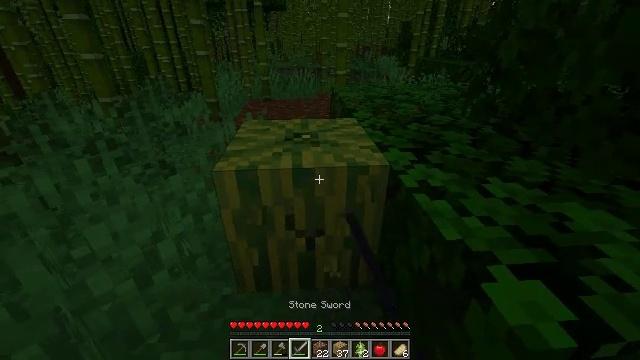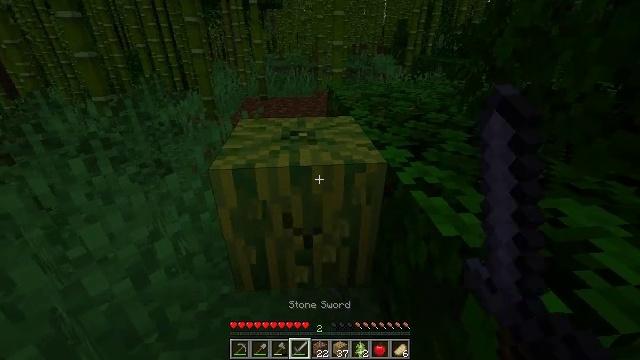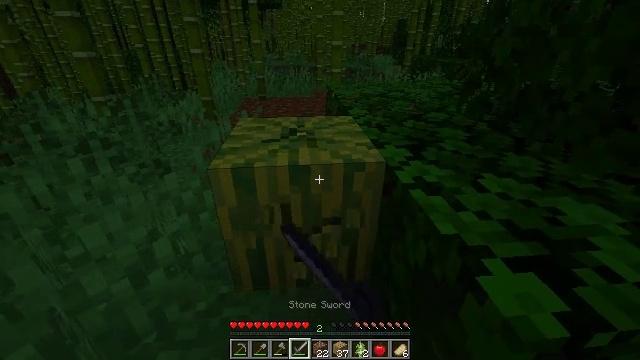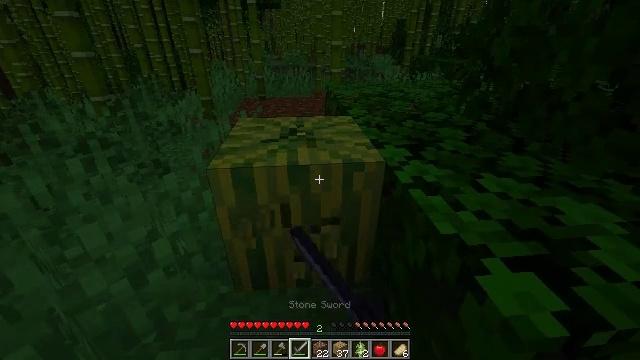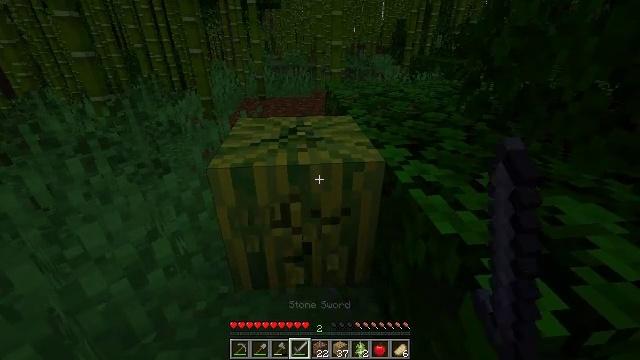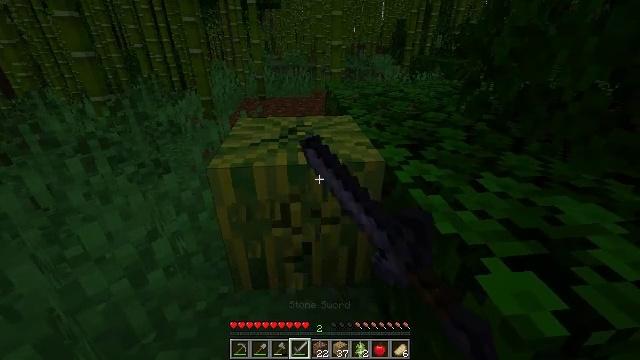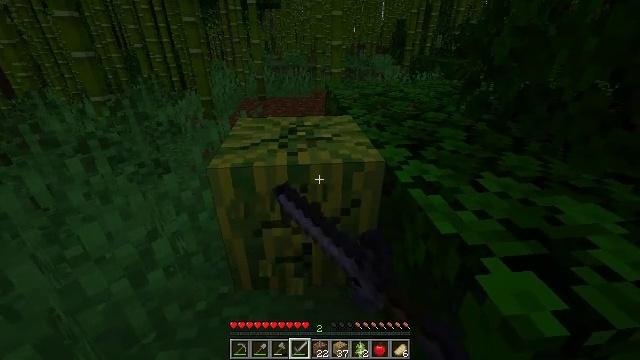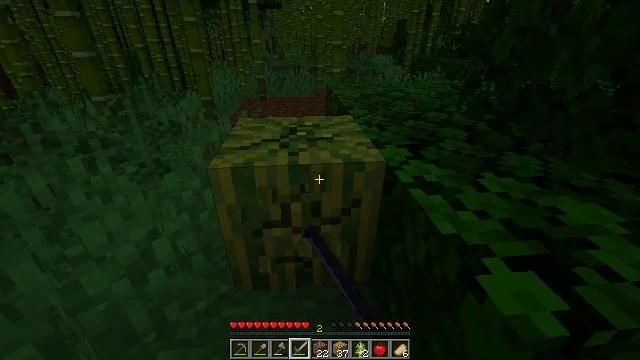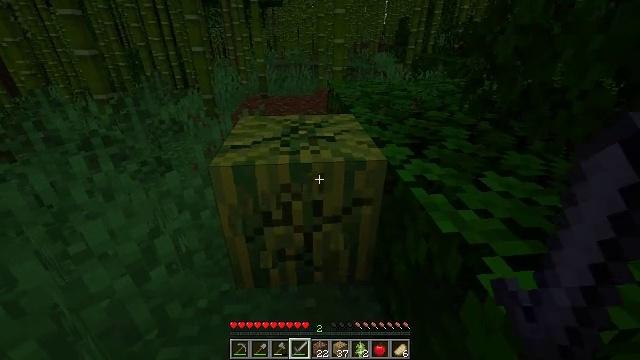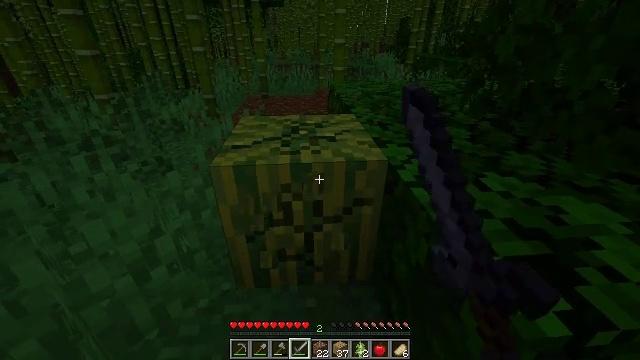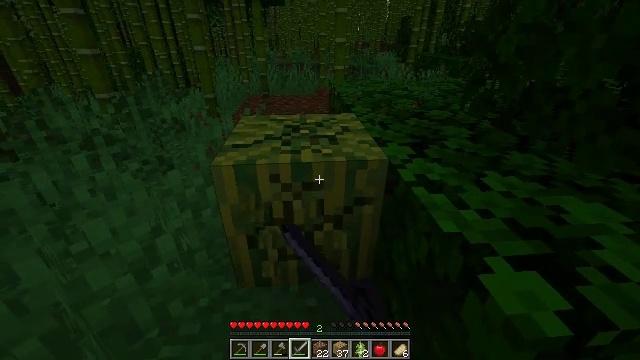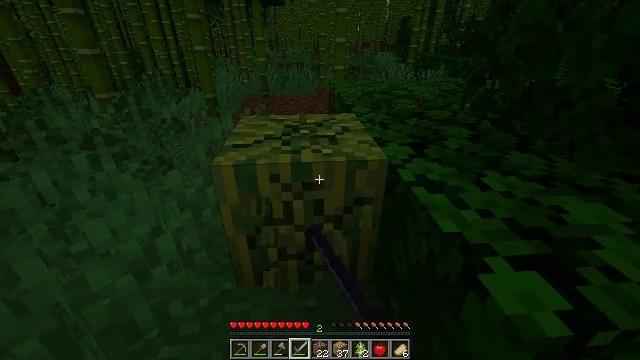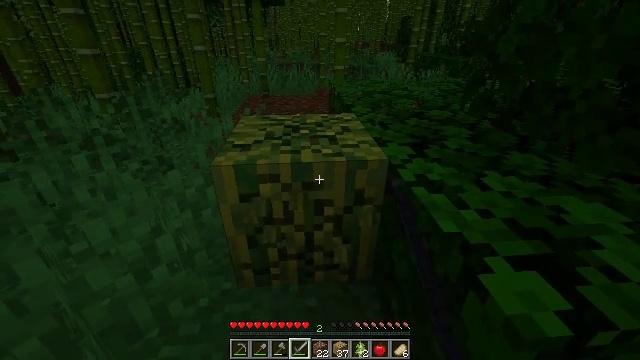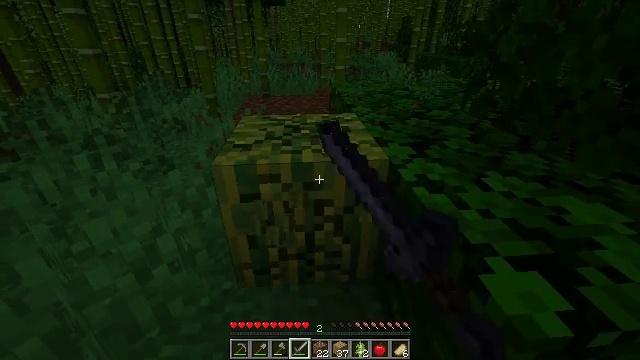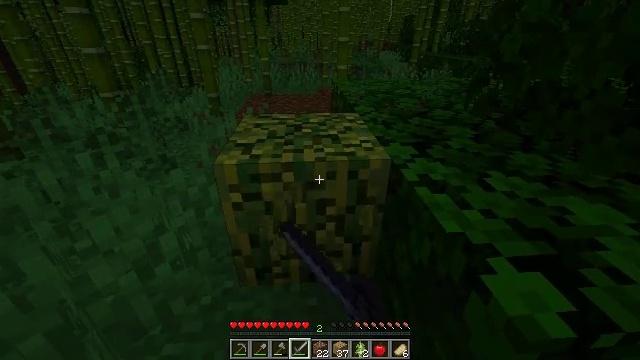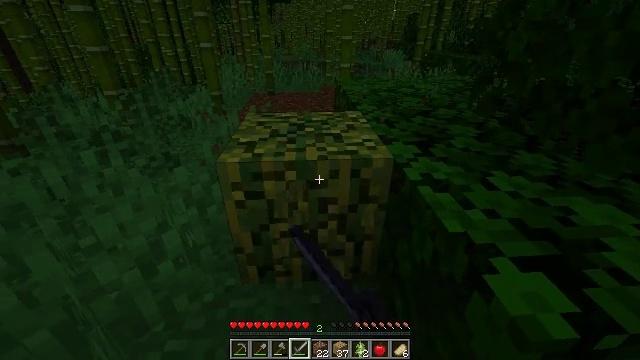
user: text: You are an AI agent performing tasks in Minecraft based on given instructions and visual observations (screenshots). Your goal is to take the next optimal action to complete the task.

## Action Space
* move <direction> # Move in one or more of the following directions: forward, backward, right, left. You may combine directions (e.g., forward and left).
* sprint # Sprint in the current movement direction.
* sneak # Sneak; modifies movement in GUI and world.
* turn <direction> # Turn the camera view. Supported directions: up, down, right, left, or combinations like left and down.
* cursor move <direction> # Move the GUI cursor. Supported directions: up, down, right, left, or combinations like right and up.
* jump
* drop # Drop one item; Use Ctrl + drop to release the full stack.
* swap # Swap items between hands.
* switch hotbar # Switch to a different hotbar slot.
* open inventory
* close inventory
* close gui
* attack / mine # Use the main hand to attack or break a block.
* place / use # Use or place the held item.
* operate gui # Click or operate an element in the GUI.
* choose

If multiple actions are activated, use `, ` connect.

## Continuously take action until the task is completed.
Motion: motion action
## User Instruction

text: Break the melon to get slices.
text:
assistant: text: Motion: attack / mine
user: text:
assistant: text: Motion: attack / mine
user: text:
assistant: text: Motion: attack / mine
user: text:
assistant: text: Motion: attack / mine
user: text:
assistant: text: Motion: attack / mine
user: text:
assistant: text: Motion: attack / mine
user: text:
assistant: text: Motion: attack / mine
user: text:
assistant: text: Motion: attack / mine
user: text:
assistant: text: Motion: attack / mine
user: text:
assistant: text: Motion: attack / mine
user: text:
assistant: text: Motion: attack / mine
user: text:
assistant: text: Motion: attack / mine
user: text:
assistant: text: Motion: attack / mine
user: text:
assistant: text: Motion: attack / mine
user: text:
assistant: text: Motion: attack / mine
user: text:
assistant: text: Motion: attack / mine
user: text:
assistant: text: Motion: attack / mine
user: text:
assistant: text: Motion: attack / mine
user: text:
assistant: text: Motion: attack / mine
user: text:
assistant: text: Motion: attack / mine
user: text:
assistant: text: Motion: attack / mine